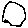
Label: hexagon